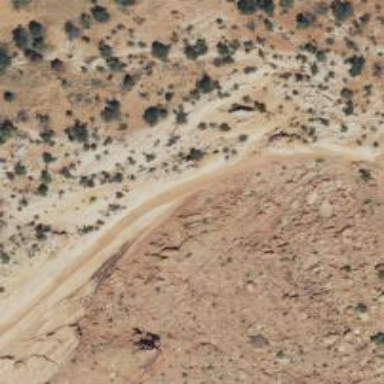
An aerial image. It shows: Craggy cliff ideal for climbing.